Interaction volume radius: 10 \u00c5
Interaction volume height: 25 \u00c5
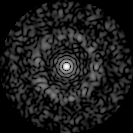
Disorder parameter: 0.838